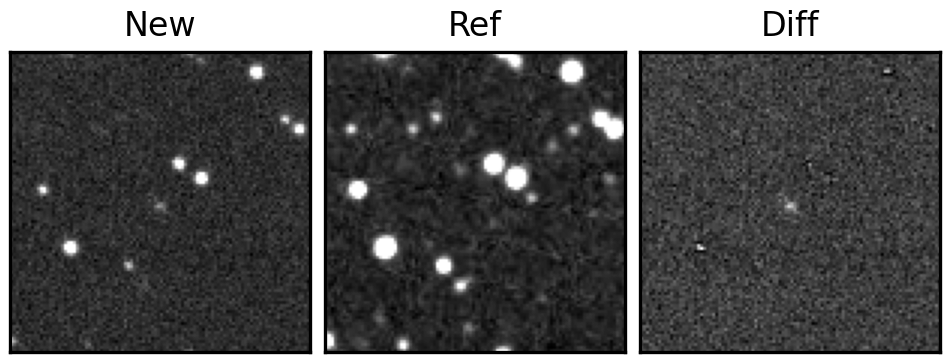
Label: real